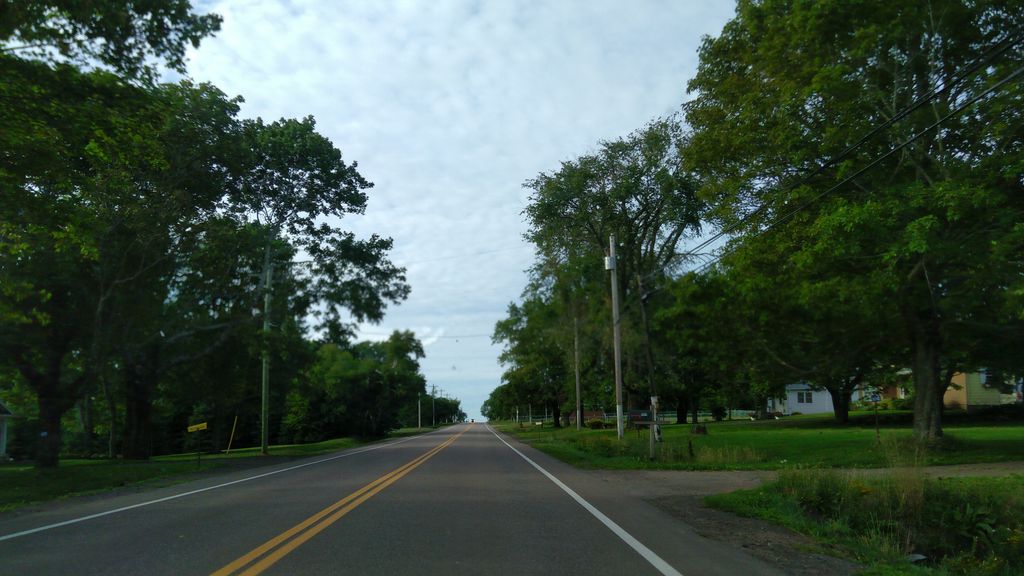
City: charlottetown